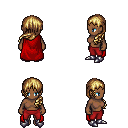
a pixel art fantasy rpg character, female body template, human, dark skin, red cape, red pants, blonde left-swept hairstyle, metal boots, four views (front, back, left, right), 2x2 character sprite sheet, small pixel art, hard edges, no anti-aliasing